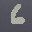
Label: 6